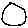
Label: moon